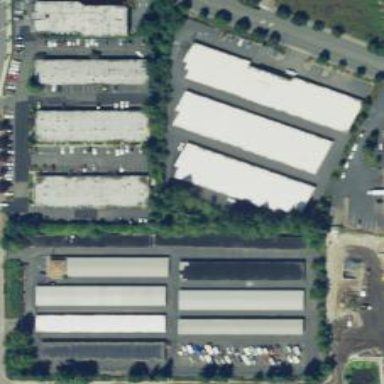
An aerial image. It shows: Storage rental shop belonging to the Public Storage brand.